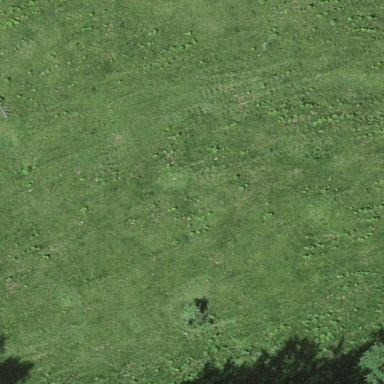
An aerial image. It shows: Grassy pitch used for leisure activities on land.